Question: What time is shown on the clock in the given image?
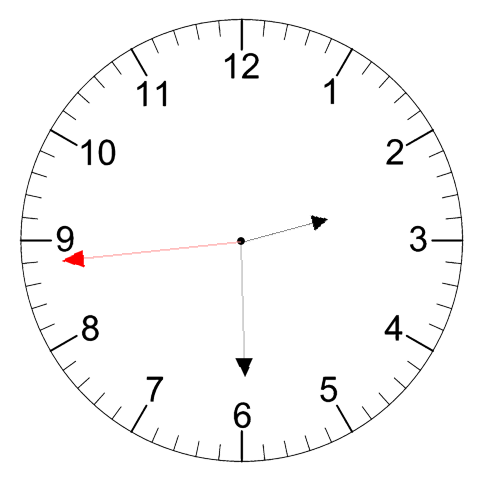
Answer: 02:29:44